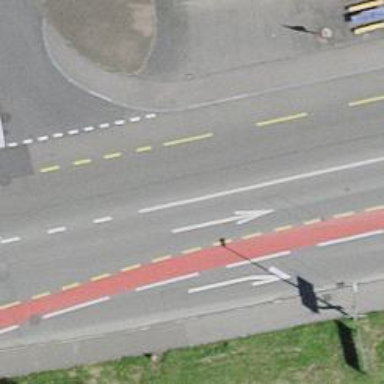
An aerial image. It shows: Residential road with advisory cycle lane.